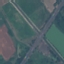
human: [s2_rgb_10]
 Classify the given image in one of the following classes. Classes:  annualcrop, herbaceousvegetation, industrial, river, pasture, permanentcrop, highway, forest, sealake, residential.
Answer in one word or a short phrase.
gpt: Highway